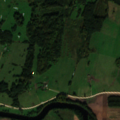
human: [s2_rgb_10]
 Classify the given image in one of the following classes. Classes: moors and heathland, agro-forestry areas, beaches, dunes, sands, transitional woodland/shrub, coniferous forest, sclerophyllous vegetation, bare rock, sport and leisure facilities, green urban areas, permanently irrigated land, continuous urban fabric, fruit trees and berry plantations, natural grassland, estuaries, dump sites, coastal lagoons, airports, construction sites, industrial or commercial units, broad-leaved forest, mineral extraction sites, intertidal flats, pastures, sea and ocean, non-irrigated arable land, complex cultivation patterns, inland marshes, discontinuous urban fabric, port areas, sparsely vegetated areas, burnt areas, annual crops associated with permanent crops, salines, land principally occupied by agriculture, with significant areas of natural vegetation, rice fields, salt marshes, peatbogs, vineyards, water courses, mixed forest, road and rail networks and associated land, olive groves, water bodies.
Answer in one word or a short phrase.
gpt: non-irrigated arable land, pastures, complex cultivation patterns, land principally occupied by agriculture, with significant areas of natural vegetation, transitional woodland/shrub, water courses